Question: After updating to XCode 6.3, compiler started giving this warning.
'Comparison of address of 'myObject' not equal to null pointer is always true.'
Here is my piece of code,

Scratching my head with it, but didn't find any solution or workaround to get rid of this warning.
My question is linked with question over <URL>. But, it can't be solved using answer discussed.
Any help will be welcomed :)
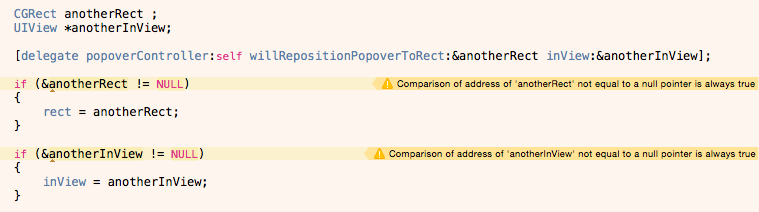
Answer: Correct way of checking the pointer is
'''
if (anotherInView != nil) {
}
'''
You are comparing address of a variable with the 'NULL'. Every variable has an address you can't have a variable whose address is 'NULL', you can have a variable whose value is 'NULL'
Also 'anotherRect != NULL' is again not valid. 'anotherRect' will always have a value as it's a 'struct'